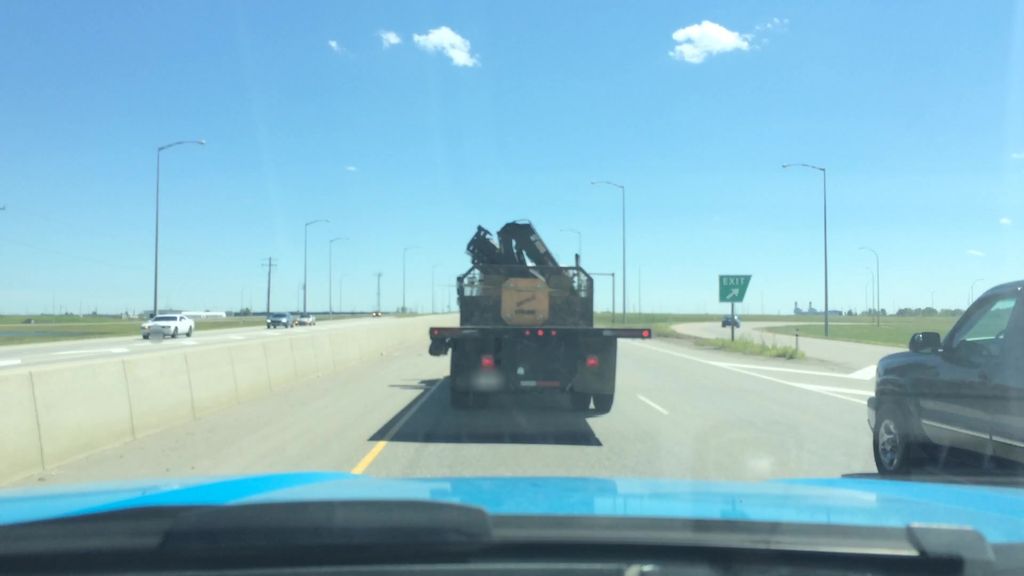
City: calgary